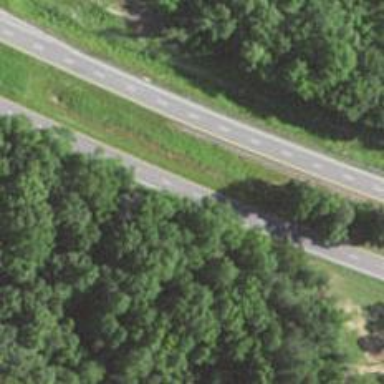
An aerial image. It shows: Expressway with asphalt surface classified as trunk highway.